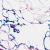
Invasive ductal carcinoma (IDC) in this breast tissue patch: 0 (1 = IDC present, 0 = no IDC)